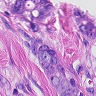
Metastatic tissue present: yes